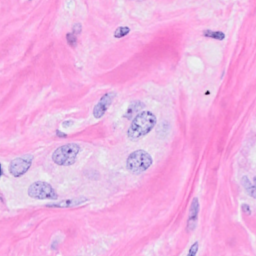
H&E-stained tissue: Breast